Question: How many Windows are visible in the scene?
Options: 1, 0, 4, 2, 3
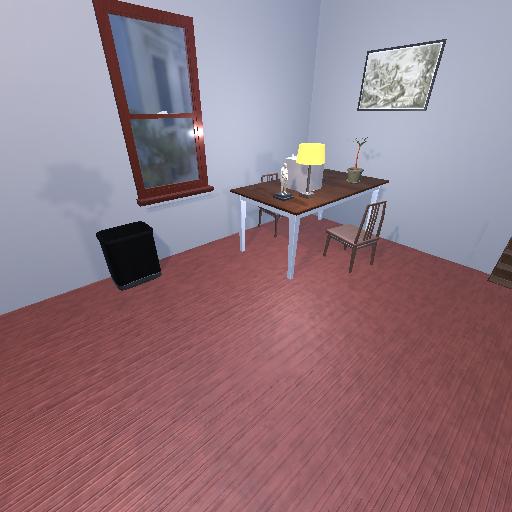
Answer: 1